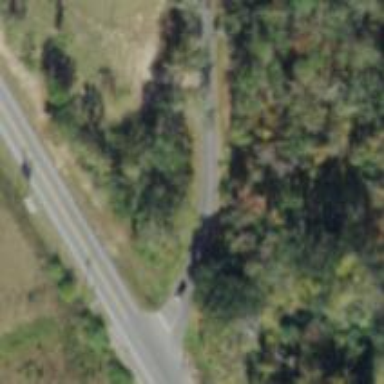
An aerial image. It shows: Abandoned road.